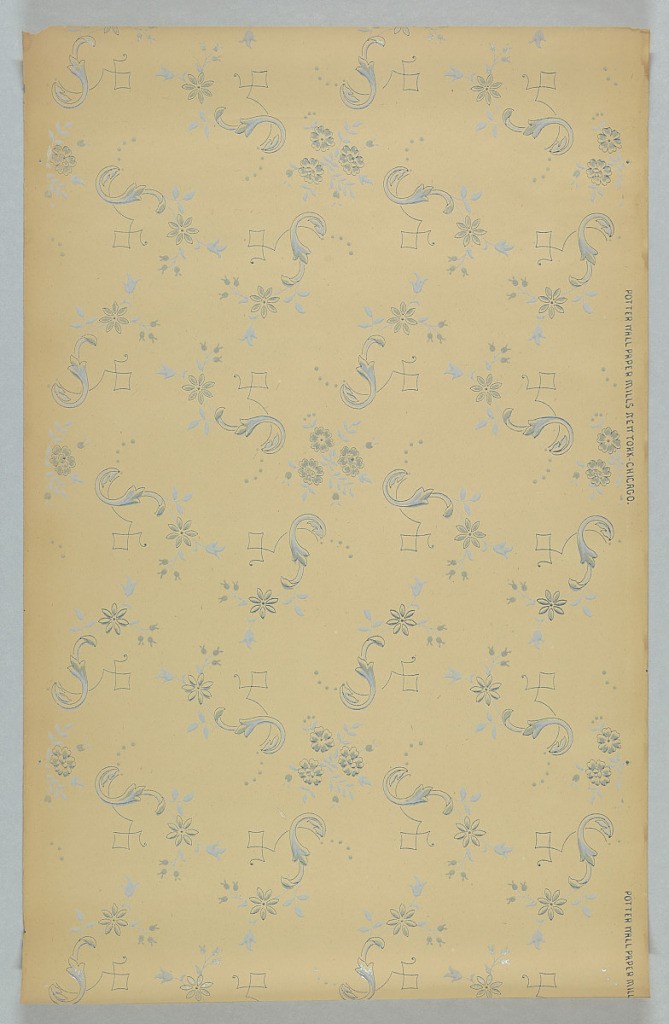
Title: Ceiling paper
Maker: Potter Wall Paper Mills
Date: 1905–1915
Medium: Machine-printed paper, ungrounded, liquid mica
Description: Foliate scrolls and floral motifs create a geometric pattern of rectangles and el shapes. Printed in blue, gray, and black on ungrounded paper.